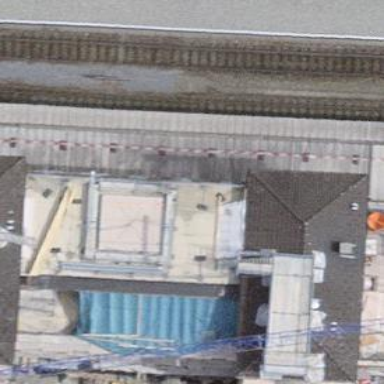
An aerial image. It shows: Building with flat roof made of gravel. This building has distinct parts.